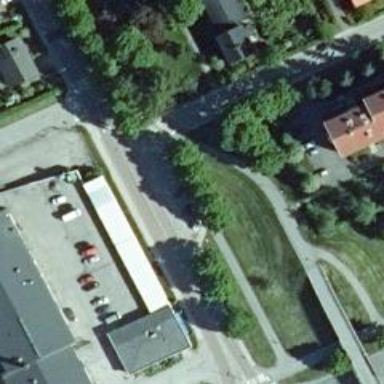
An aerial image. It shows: Asphalt cycleway.